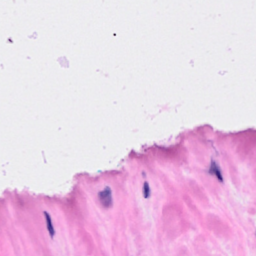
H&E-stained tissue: Breast